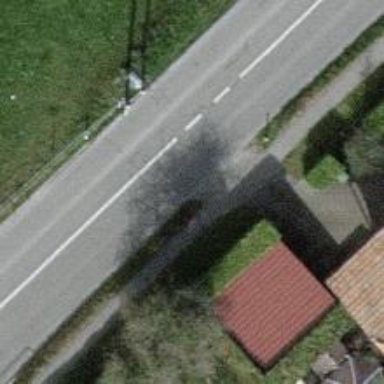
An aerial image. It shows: Secondary road with asphalt surface and sidewalk with asphalt surface.